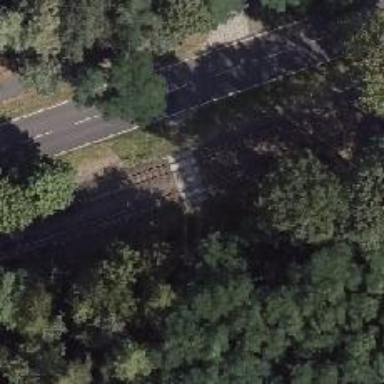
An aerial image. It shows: Tram crossing on the railway.